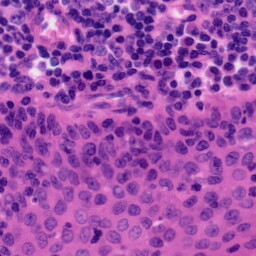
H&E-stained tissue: Tonsil